This continuous-wavelet-transform scalogram was computed from a bearing vibration snapshot. What is the most likely bearing condition (normal, inner_race, outer_race, ball)?
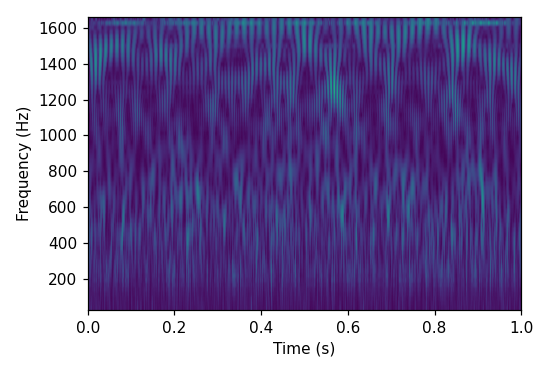
Answer: outer_race